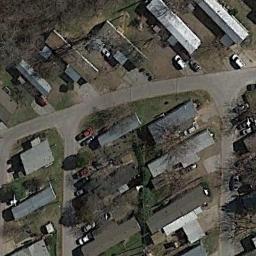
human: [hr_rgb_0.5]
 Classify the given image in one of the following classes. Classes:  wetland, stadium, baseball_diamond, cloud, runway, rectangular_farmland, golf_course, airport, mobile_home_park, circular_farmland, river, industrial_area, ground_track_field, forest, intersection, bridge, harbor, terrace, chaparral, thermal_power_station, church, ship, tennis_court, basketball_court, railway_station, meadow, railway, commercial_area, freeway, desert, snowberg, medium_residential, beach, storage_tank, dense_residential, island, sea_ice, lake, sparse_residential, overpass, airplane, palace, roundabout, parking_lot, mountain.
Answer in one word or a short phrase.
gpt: mobile_home_park